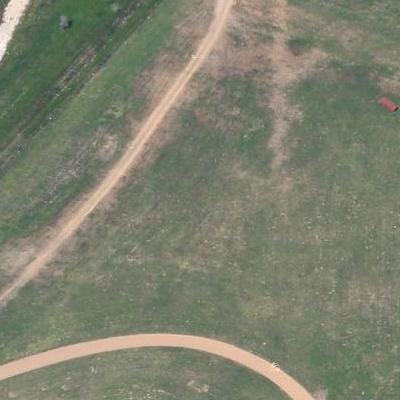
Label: Grass